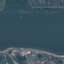
Land use / land cover class: River